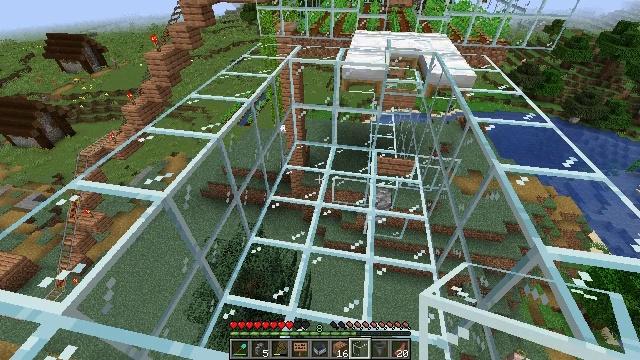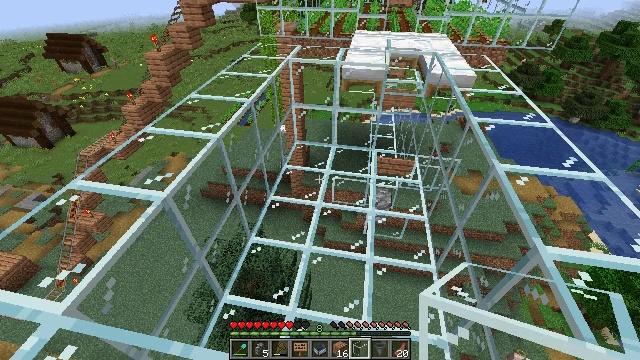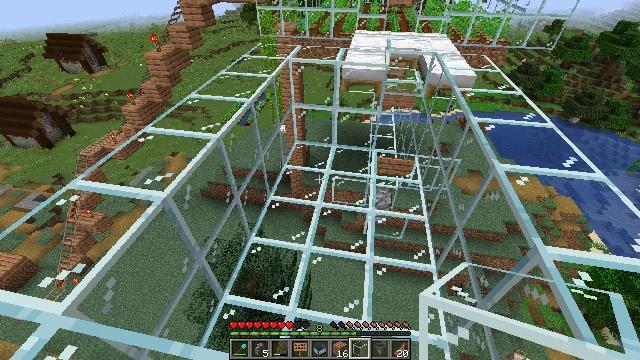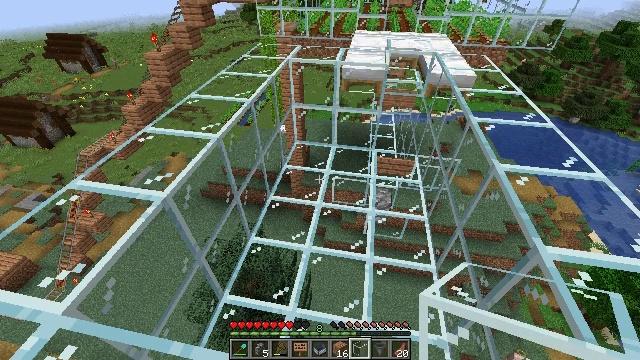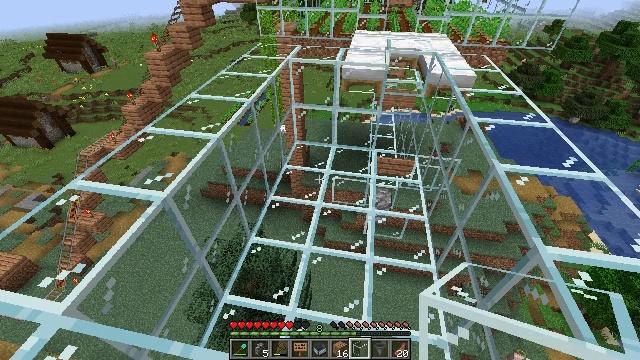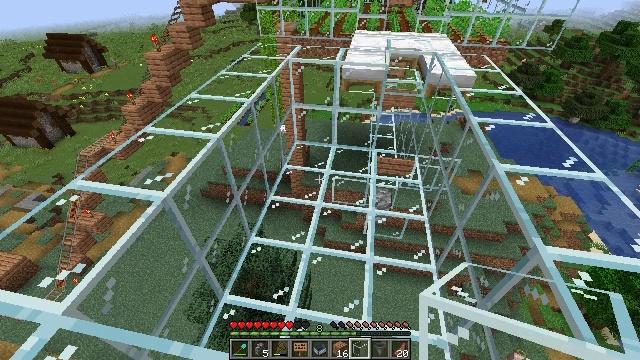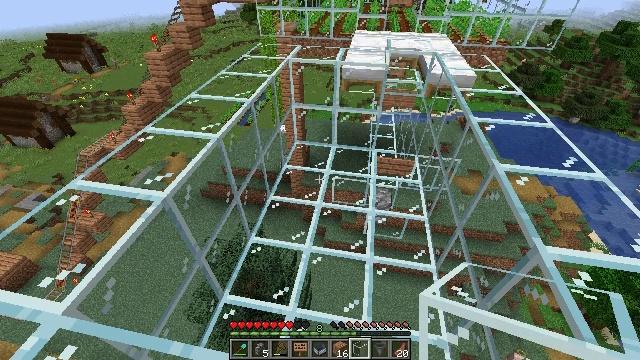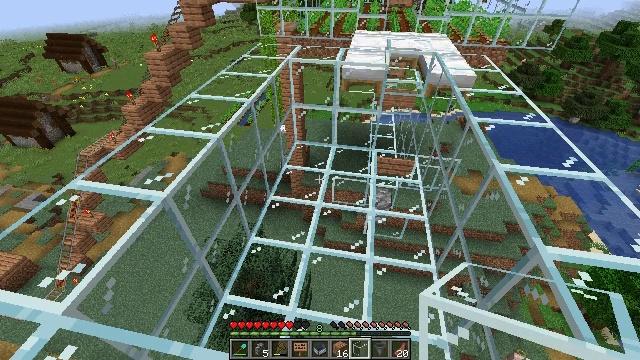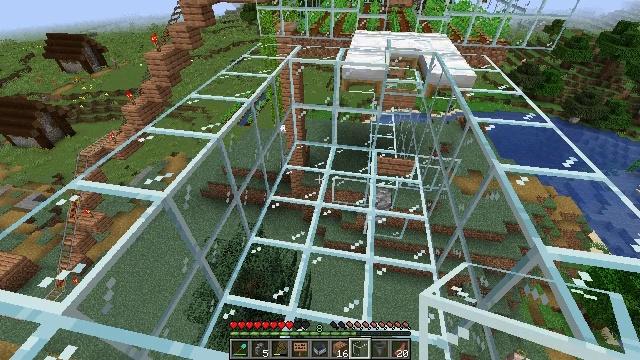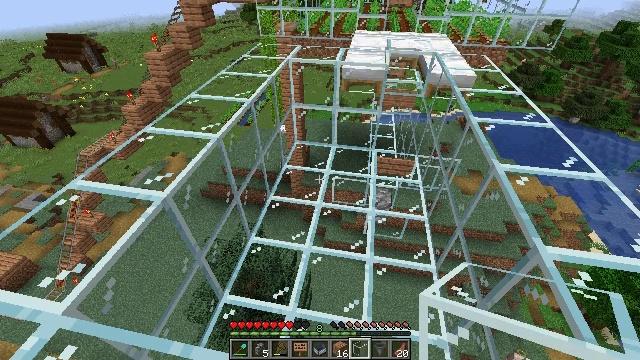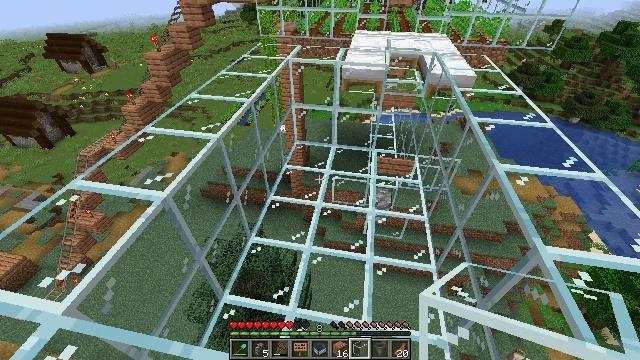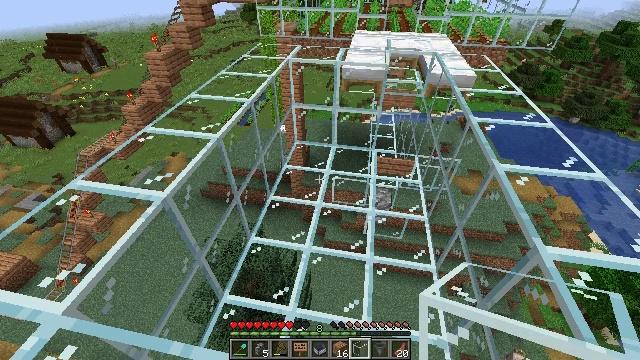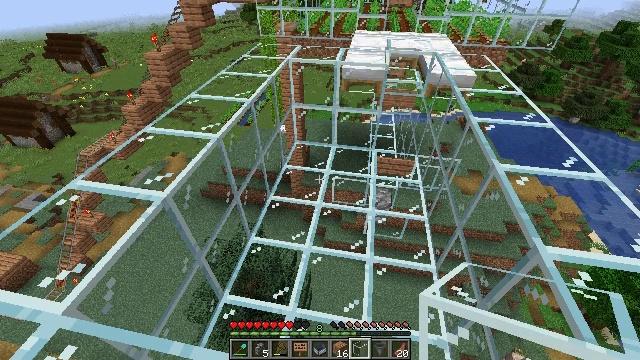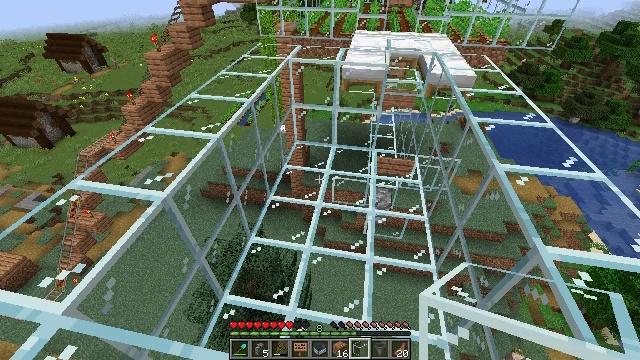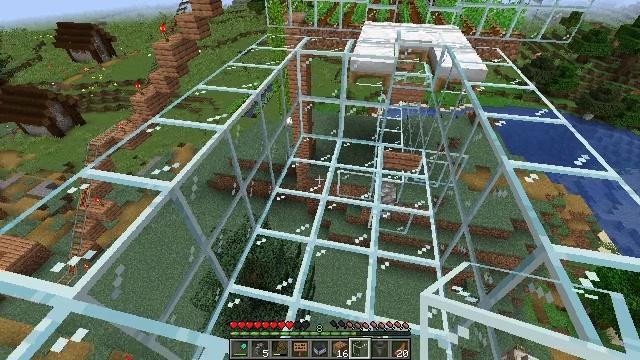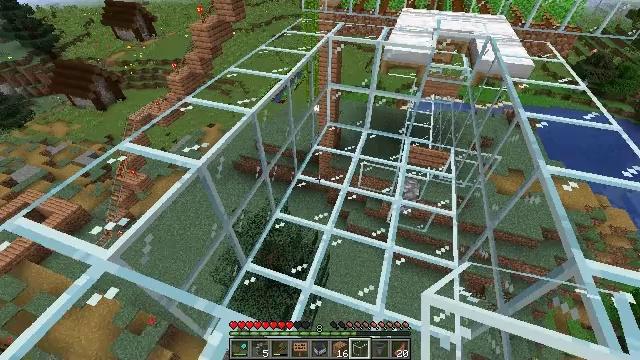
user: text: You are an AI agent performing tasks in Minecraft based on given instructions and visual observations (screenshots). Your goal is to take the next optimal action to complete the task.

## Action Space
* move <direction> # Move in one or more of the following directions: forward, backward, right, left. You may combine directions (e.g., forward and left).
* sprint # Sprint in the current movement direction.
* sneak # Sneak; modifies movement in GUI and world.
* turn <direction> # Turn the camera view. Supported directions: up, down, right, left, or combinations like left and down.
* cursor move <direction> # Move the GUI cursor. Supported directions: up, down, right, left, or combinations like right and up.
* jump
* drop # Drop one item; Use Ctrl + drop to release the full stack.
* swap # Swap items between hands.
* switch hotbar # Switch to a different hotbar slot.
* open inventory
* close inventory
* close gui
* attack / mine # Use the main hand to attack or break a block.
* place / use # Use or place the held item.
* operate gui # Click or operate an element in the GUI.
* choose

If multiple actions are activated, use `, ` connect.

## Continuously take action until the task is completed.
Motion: motion action
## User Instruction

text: Retrieve jungle planks by mining.
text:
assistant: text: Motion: no_op
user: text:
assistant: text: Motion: no_op
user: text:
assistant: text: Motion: no_op
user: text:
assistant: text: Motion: no_op
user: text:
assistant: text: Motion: no_op
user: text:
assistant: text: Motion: no_op
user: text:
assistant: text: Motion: no_op
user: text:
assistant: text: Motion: no_op
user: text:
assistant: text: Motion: no_op
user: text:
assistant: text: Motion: no_op
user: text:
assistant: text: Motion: no_op
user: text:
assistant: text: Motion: no_op
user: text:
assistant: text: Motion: no_op
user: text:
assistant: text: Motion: no_op
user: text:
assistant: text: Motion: turn left and down
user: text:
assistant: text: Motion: turn left and down
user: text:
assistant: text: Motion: turn left and down
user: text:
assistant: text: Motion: turn left and down
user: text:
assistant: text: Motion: turn left and down
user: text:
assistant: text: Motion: no_op
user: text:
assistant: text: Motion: no_op
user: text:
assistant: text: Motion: turn left and down
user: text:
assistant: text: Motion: turn right and down
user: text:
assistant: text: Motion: turn right
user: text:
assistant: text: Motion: no_op
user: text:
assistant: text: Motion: no_op
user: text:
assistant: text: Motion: no_op
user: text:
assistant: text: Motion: no_op
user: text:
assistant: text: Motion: no_op
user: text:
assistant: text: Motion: no_op